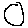
Label: circle